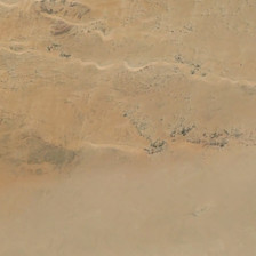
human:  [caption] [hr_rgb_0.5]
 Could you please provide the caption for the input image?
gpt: The desert is yellow.

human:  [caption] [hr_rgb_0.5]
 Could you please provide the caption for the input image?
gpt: The desert is yellow.

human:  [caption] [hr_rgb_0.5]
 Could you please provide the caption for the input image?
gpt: The desert is yellow.

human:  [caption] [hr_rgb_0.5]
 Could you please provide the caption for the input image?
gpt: The desert is yellow.

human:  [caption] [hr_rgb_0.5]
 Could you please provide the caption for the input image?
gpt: The desert is yellow.